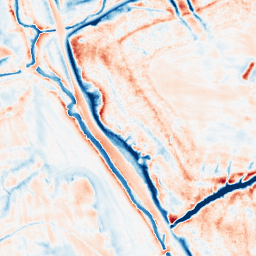
Category: classical
Decomposition family: gaussian_anisotropic
Decomposition parameters: sigma_x: 5
sigma_y: 5
Upsampling method: sinc_hamming
Upsampling parameters: scale: 8
kernel_size: 16
Upsampling scale: 8